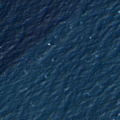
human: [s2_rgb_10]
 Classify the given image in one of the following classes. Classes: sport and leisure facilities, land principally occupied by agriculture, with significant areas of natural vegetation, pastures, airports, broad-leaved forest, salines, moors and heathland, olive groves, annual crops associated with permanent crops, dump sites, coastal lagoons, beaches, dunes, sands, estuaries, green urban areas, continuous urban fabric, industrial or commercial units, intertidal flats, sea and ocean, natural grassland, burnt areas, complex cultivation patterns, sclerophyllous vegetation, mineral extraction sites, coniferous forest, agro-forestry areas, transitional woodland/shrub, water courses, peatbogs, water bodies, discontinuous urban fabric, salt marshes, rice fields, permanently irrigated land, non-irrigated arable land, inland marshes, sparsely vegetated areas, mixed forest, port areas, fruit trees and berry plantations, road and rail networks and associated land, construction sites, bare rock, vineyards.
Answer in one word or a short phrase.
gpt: sea and ocean